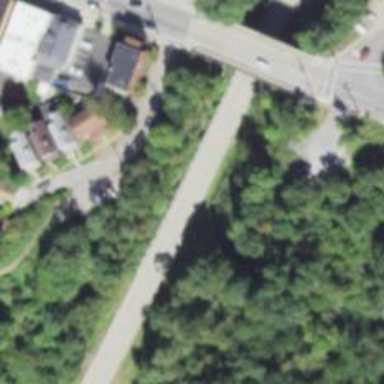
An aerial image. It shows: Abandoned railway near residential road.